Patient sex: F
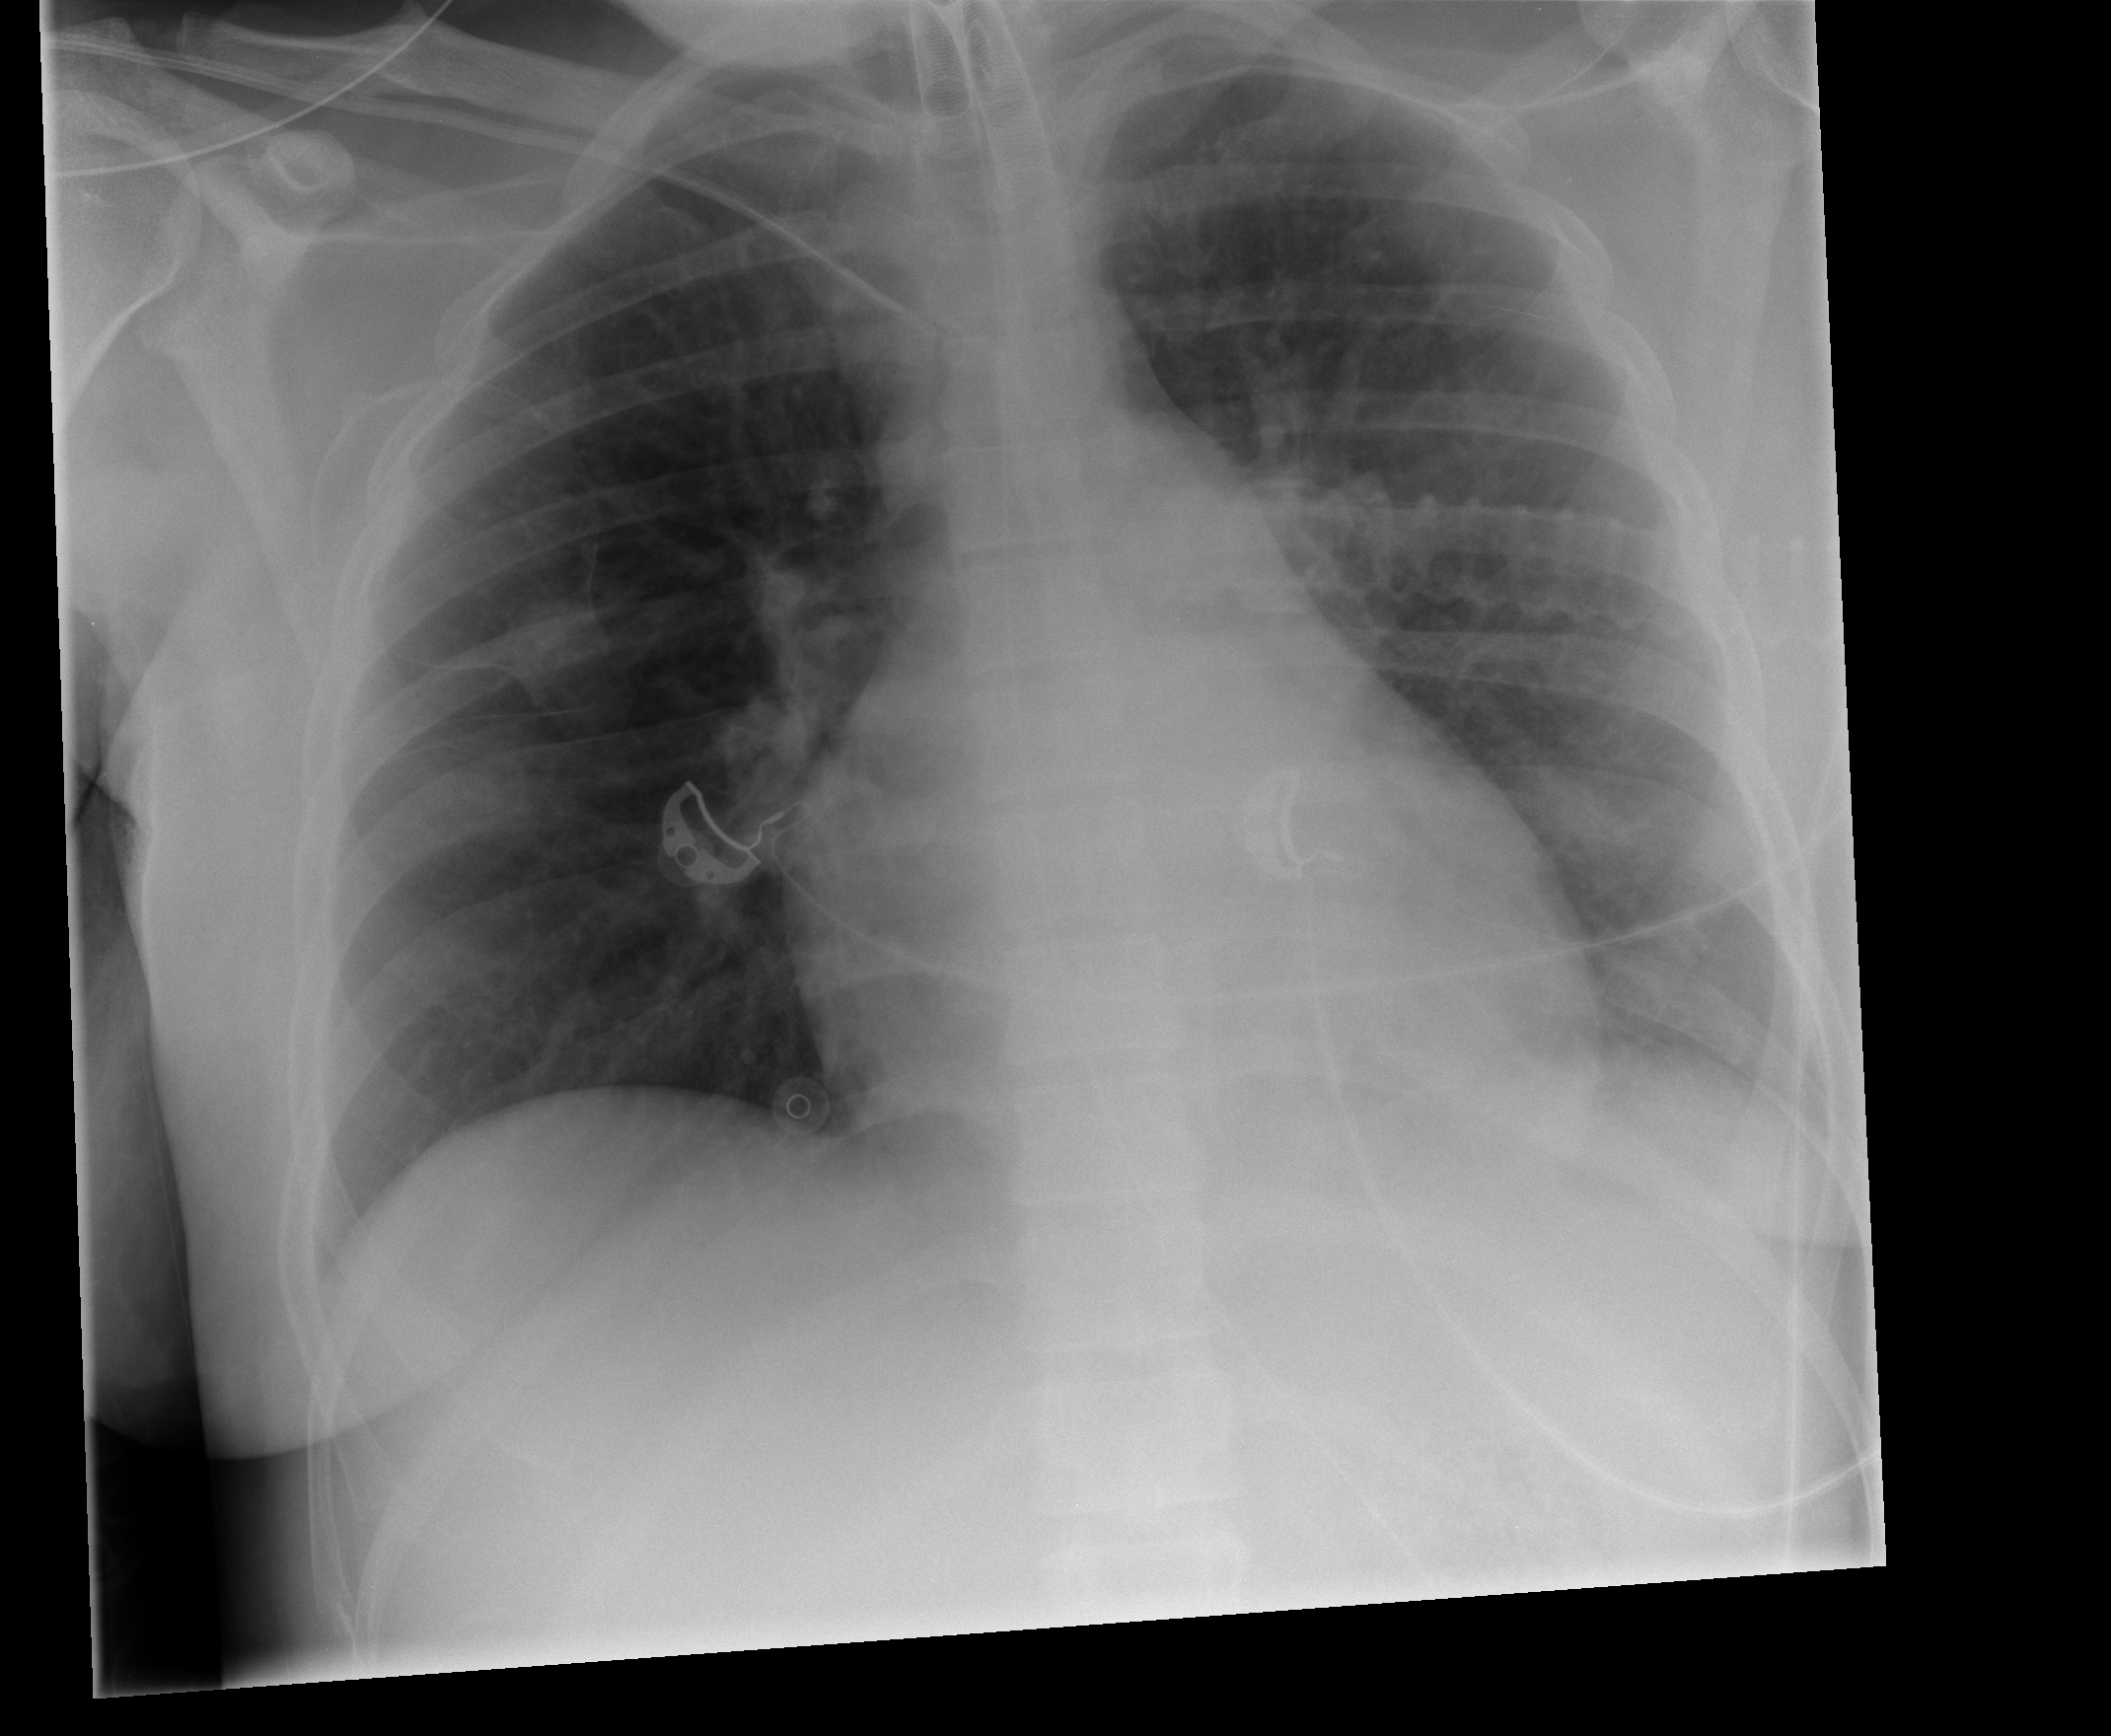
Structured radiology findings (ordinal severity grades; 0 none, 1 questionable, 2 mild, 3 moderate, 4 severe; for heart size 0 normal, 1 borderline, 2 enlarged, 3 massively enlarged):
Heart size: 0
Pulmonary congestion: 0
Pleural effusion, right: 0
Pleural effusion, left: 1
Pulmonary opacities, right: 0
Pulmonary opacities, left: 0
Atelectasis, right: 0
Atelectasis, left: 2